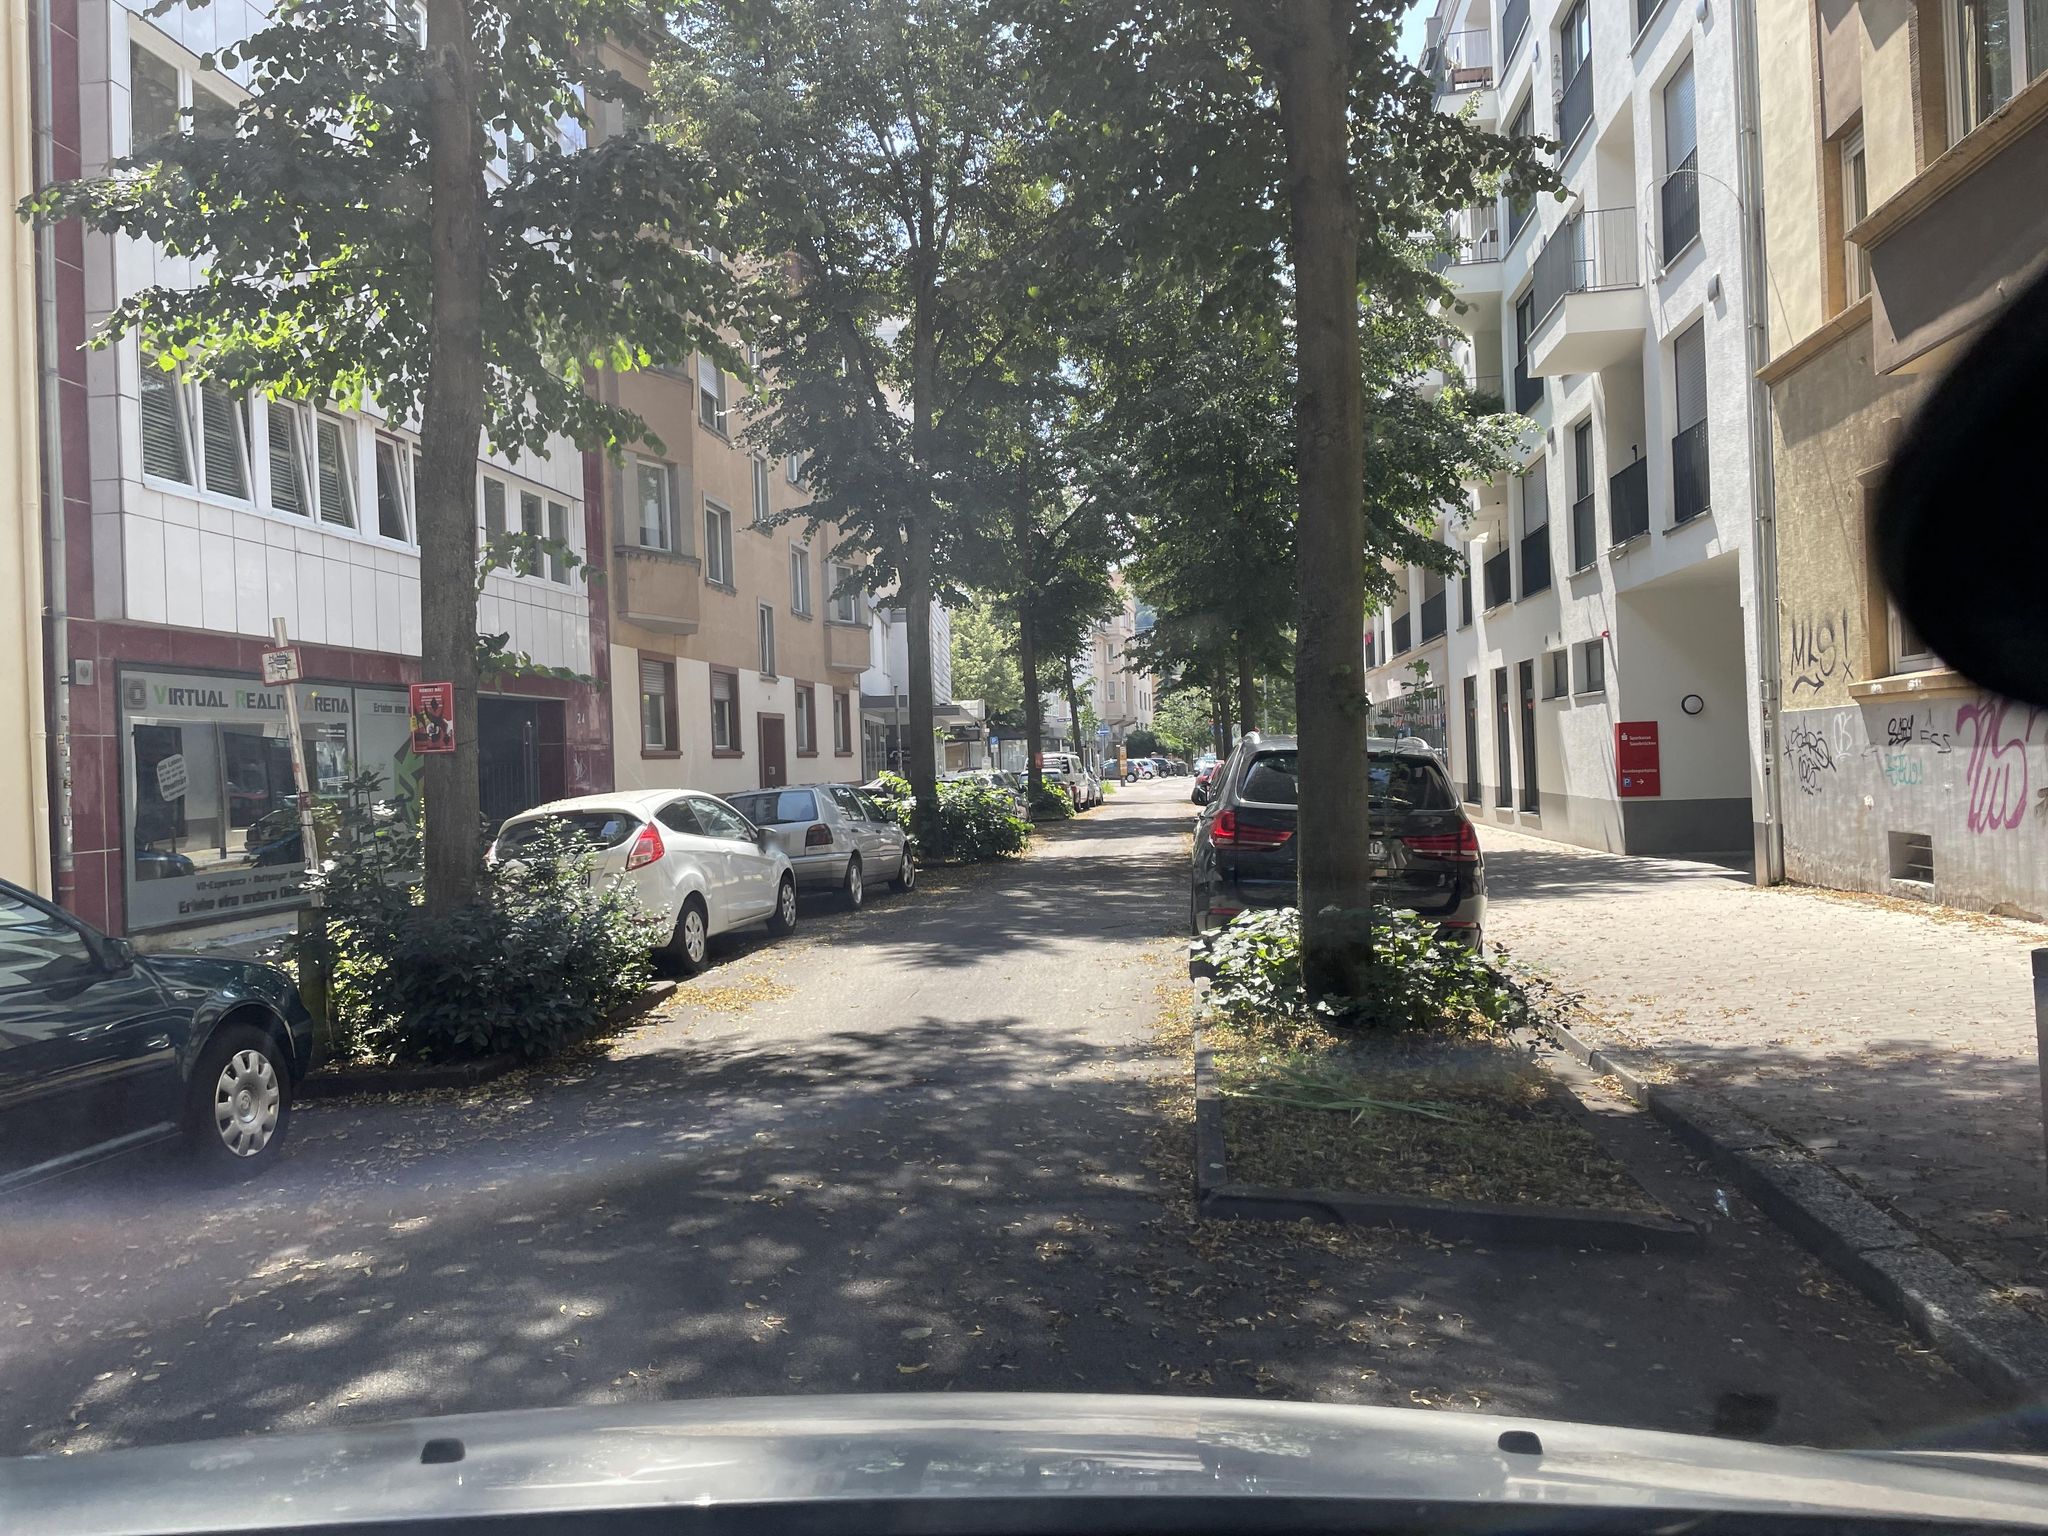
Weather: clear
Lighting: day
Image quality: good
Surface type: driving surface
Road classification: residential
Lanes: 1
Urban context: urban centre
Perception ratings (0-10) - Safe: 8.39, Lively: 9.27, Beautiful: 7.4, Boring: 2.41, Depressing: 2.02, Wealthy: 8.73